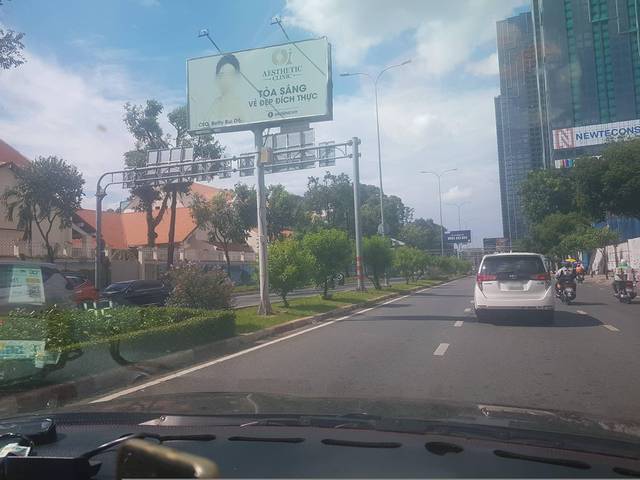
Region: Vietnam
Coordinates: 10.783, 106.707